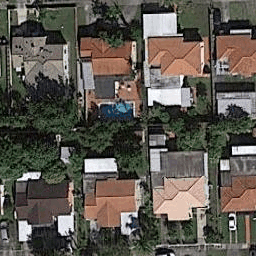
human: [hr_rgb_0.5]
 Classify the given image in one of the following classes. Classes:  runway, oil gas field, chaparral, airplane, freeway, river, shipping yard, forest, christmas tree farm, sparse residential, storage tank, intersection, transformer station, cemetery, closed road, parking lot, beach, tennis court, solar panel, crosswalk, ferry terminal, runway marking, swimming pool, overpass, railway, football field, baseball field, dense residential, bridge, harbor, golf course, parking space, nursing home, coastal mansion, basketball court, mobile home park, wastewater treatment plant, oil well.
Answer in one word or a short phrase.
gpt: dense residential